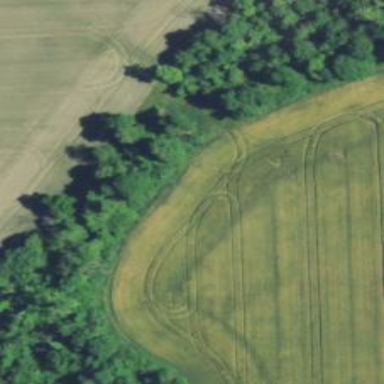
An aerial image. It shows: Cutline that is man-made.